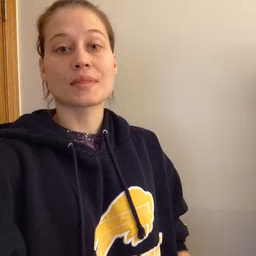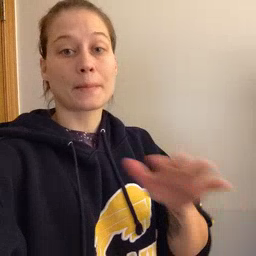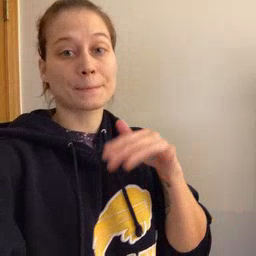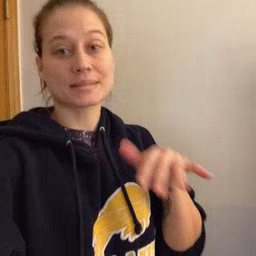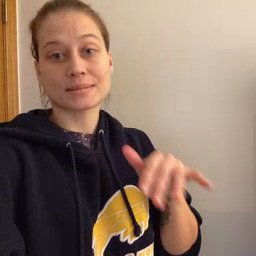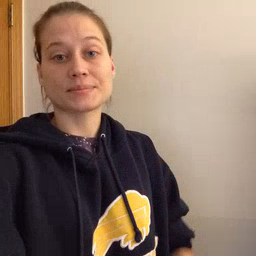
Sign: mitten